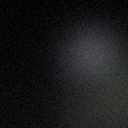
Screen state: off